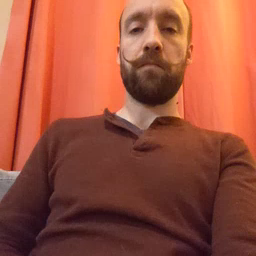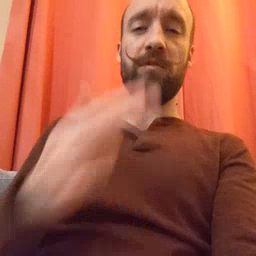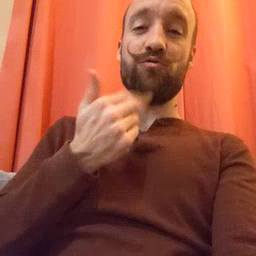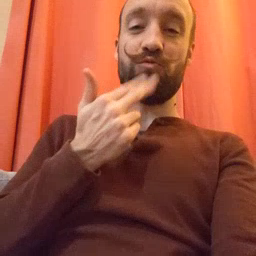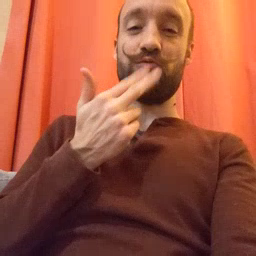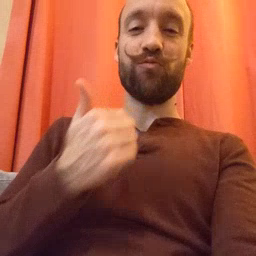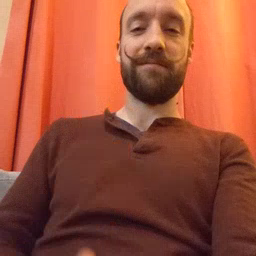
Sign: cute